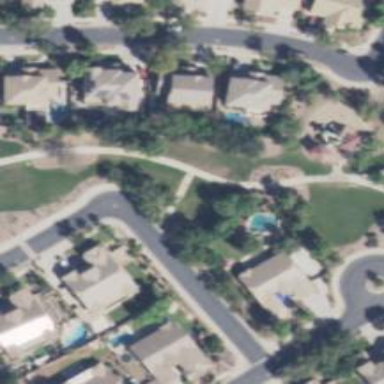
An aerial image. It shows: Residential road with sidewalk on the left.